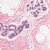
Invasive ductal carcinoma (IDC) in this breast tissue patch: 0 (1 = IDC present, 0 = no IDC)